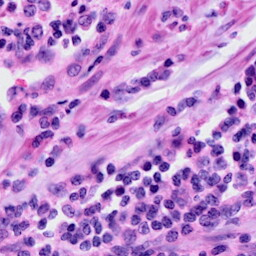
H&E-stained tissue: Cervix